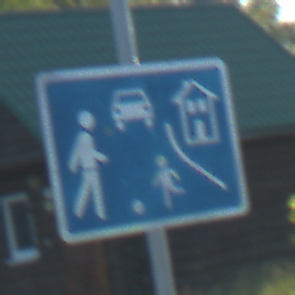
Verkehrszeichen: BeginnVerkehrsberuhigterBereich
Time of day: MorningAfternoon
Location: Outdoor (Nature)
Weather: Clear
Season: NotSpecified
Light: Natural